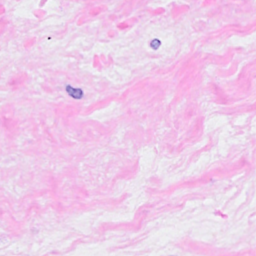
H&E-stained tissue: Breast